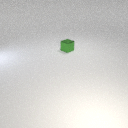
small green metal cube